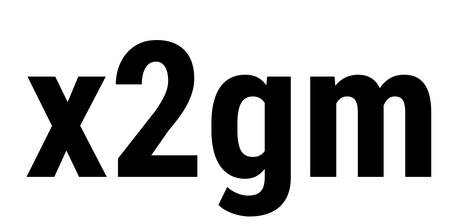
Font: Roboto_Condensed_Bold